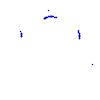
Particle: kaon